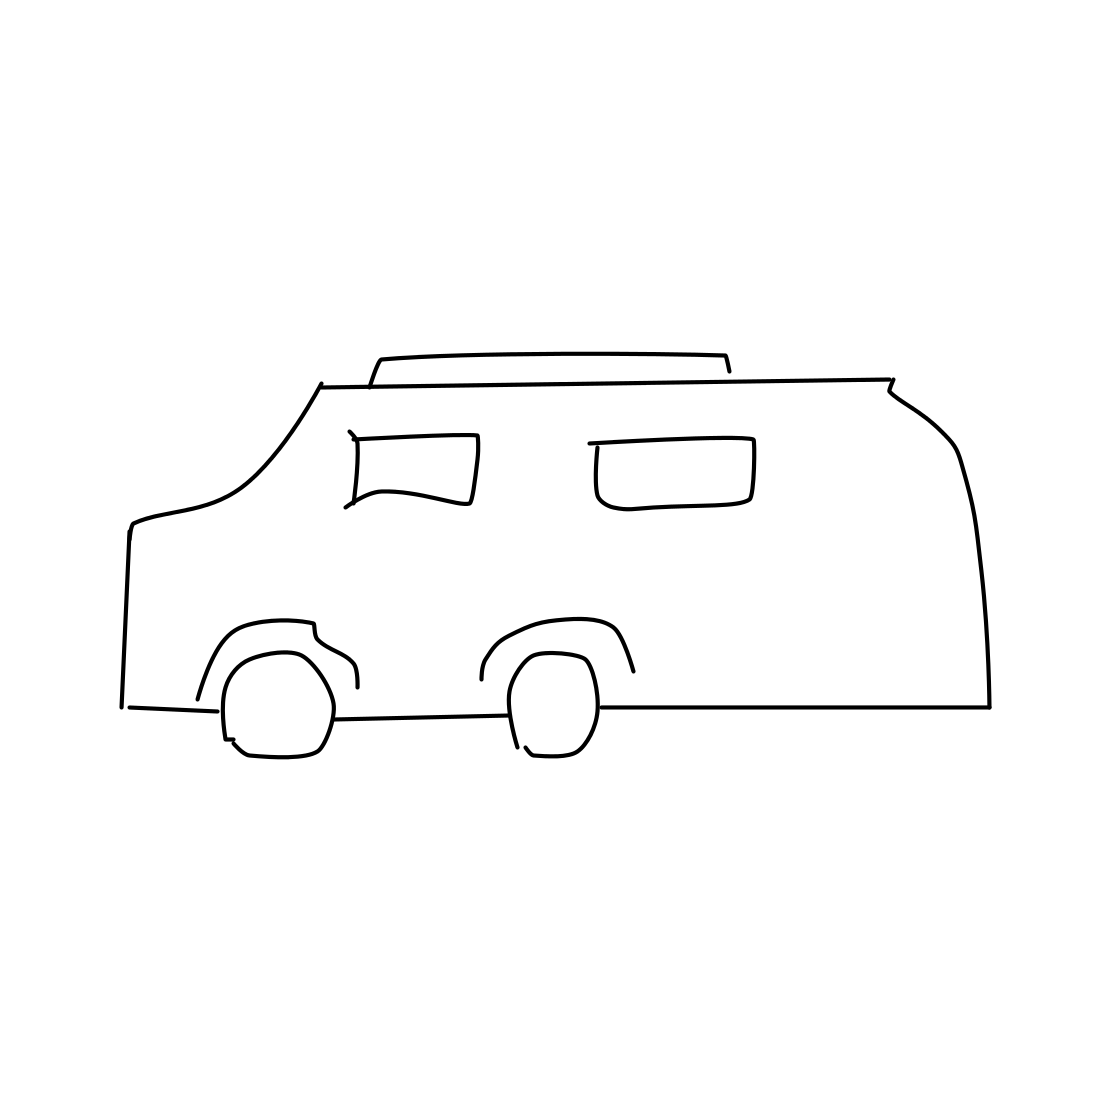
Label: van